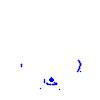
Particle: pion